Field crop: maize
Growth stage: 2
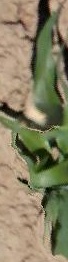
Species: maize